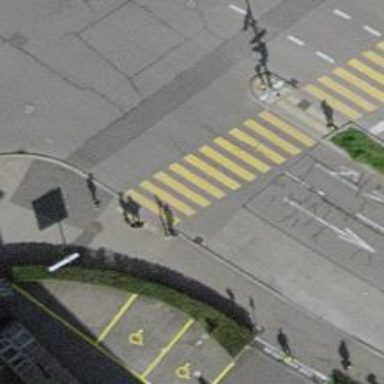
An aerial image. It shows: Crossing with traffic signals.